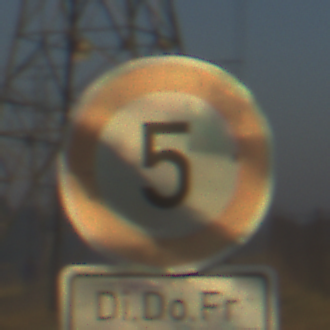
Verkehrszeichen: Geschwindigkeit5
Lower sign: ZeitangabenMitBeschraenkungAufWochentage3
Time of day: SunriseSunset
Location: Outdoor (Nature)
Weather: Clear
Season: NotSpecified
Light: Natural